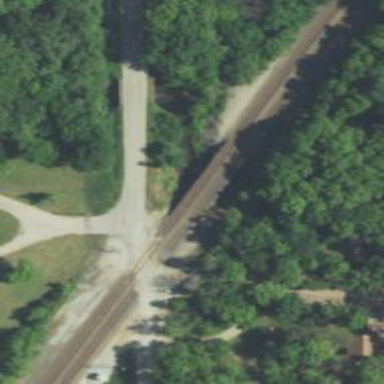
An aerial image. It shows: Bridge with railway tracks.